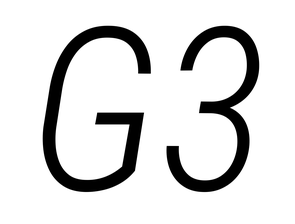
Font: Roboto-Italic_Condensed_Light_Italic